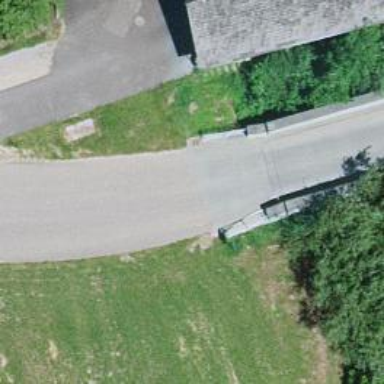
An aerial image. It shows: Track road with grade1 bridge.